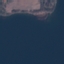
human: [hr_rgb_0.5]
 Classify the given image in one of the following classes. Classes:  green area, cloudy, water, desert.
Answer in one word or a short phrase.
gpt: water